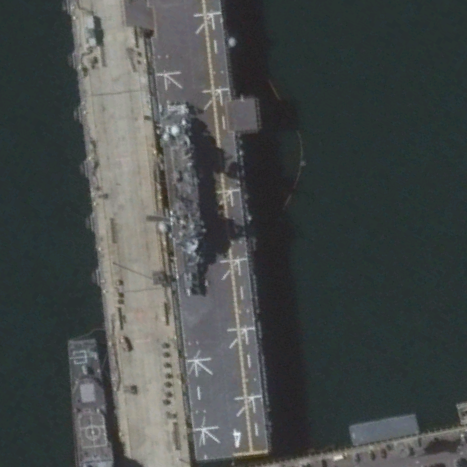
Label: assault